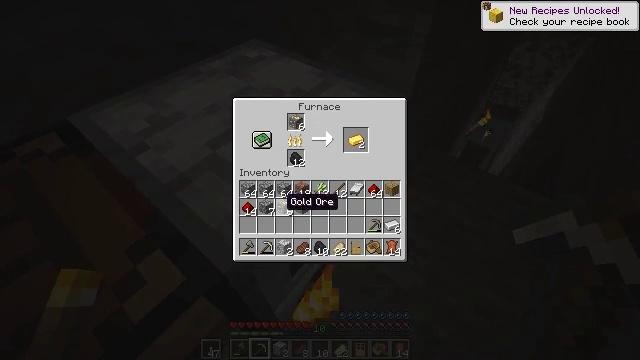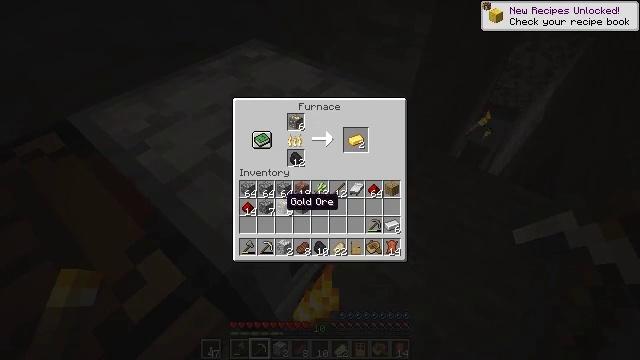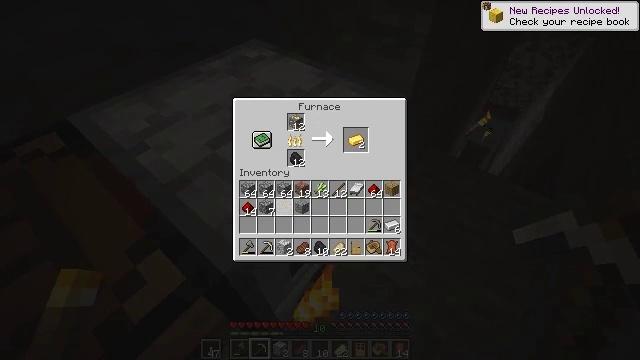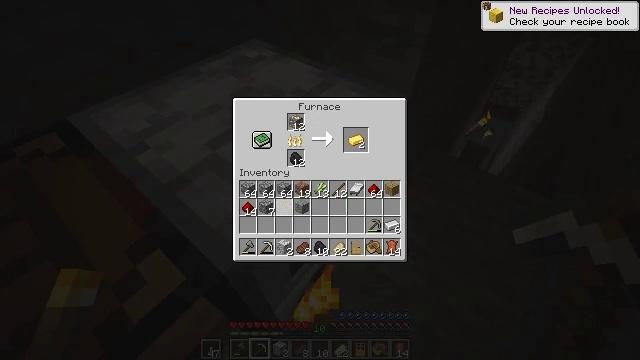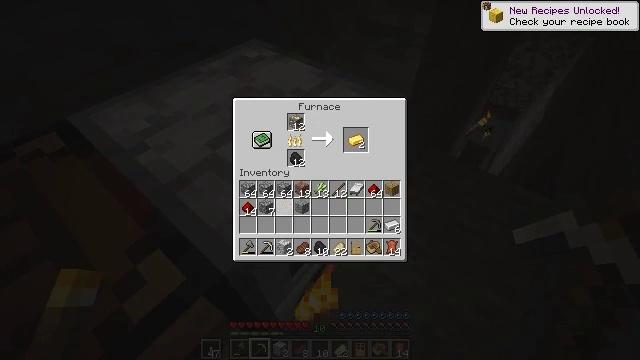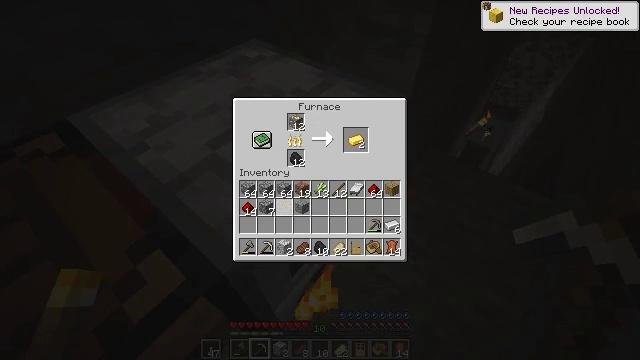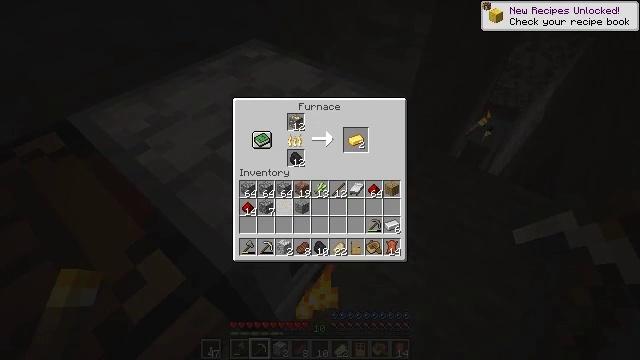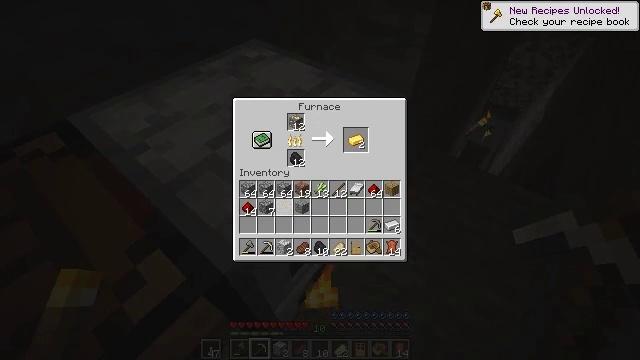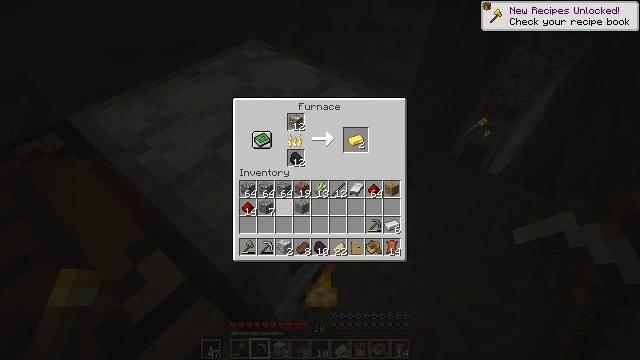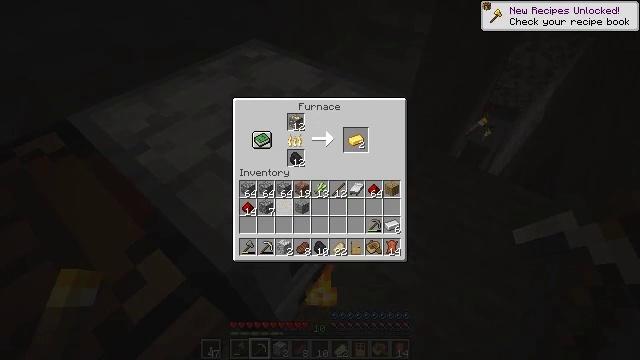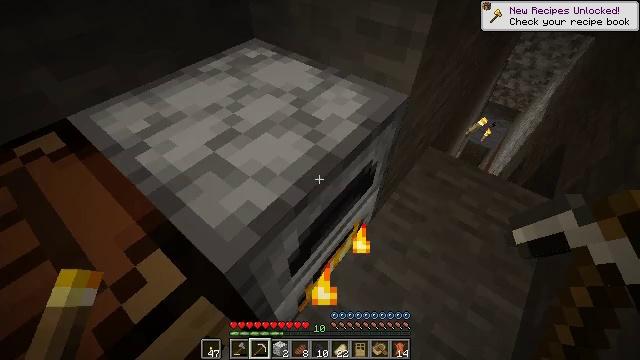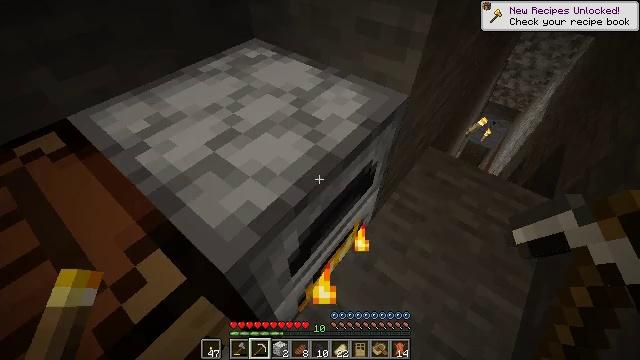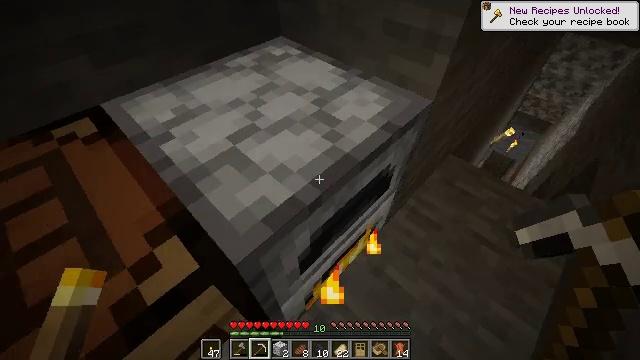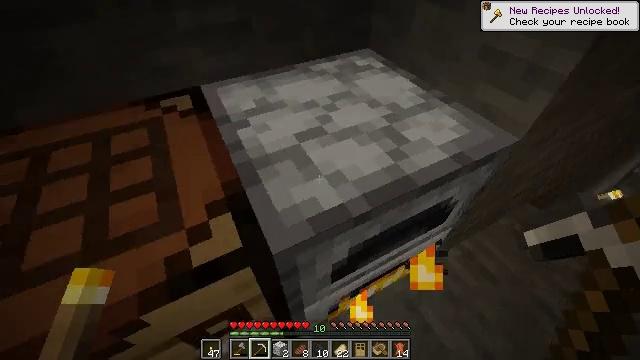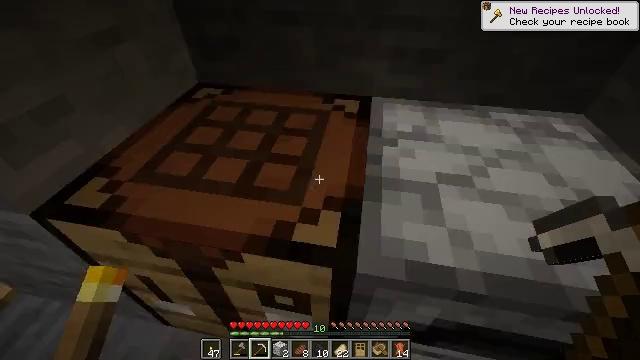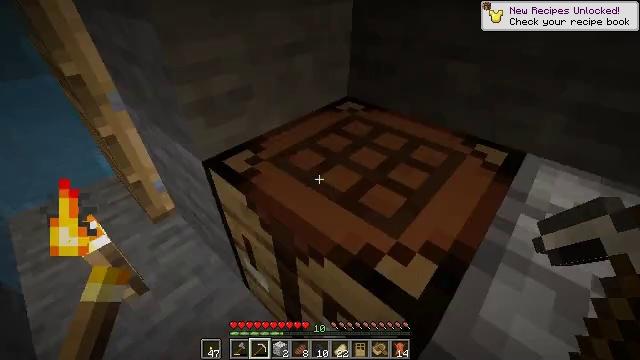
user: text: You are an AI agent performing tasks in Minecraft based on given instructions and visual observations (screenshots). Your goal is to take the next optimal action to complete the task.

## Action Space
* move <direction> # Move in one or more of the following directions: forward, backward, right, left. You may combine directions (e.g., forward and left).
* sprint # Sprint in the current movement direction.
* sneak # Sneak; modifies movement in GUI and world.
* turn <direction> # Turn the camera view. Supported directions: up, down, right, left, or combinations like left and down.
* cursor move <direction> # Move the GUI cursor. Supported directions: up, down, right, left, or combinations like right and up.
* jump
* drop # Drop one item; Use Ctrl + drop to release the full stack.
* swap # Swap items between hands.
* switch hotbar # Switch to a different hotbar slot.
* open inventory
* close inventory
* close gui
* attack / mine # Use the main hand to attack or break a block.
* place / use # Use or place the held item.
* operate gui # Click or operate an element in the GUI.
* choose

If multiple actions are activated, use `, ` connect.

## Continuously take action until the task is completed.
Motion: motion action
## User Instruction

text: Gather tall seagrass in the sea.
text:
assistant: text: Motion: sneak
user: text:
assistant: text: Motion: sneak, operate gui
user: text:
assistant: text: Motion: sneak, operate gui
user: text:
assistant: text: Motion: sneak, operate gui
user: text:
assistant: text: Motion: sneak
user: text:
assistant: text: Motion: sneak
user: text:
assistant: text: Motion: sneak
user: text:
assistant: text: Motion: no_op
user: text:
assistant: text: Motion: no_op
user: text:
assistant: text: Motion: no_op
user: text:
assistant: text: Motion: no_op
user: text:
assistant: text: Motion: turn left
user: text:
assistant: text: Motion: turn left and up
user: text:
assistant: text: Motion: turn left and up
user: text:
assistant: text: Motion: turn left and up
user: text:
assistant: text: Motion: move left, turn left and up
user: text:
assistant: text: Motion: move left, turn left and up
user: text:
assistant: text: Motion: move forward and move left, turn up
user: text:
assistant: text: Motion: move forward and move left, turn up
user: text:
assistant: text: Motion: move forward and move left, turn up
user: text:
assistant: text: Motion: move forward and move left, turn left and up
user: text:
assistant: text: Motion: move forward and move left, turn left and up
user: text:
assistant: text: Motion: move forward and move left, turn left and up
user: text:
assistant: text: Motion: move forward, turn left and up
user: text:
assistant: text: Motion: move forward
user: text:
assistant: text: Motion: move forward, turn left
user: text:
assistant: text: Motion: turn left and up
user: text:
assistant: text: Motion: turn left
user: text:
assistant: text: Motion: move forward, turn left
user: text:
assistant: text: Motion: move forward and move right, turn left